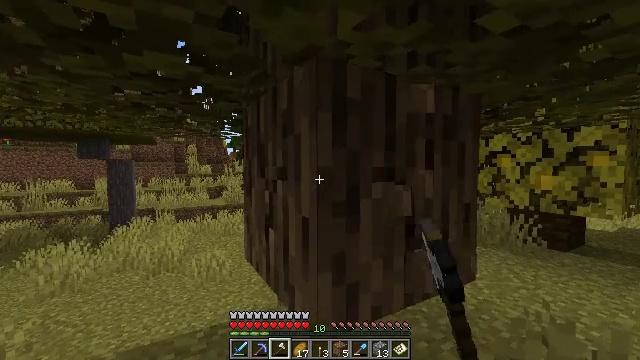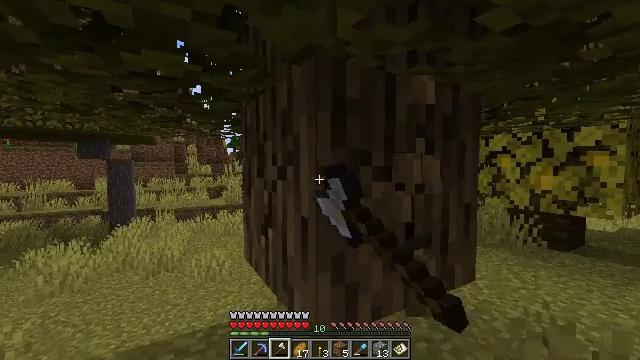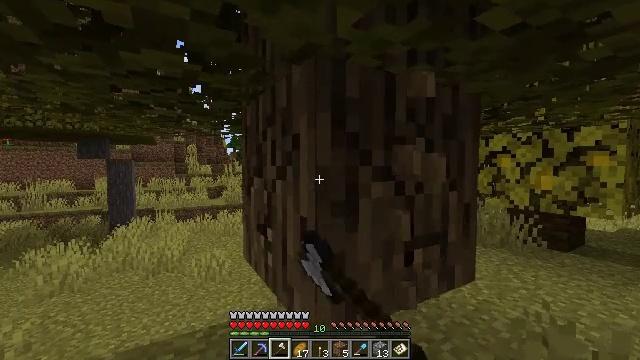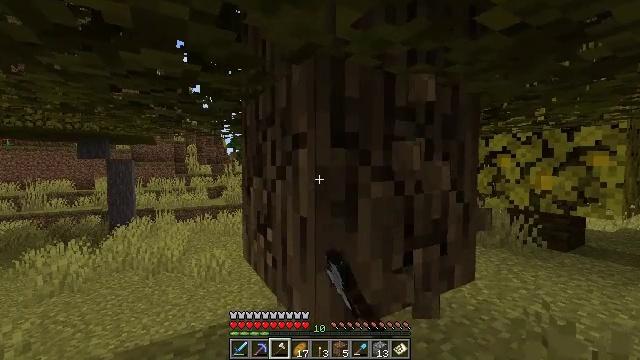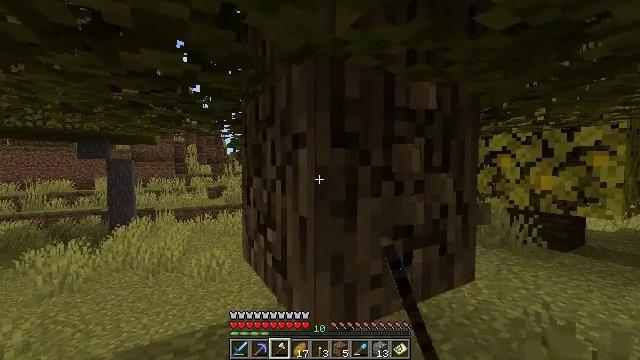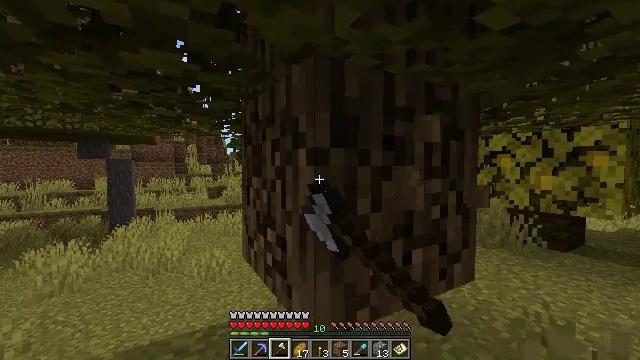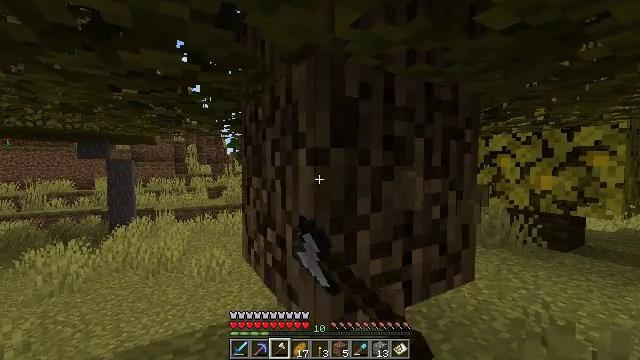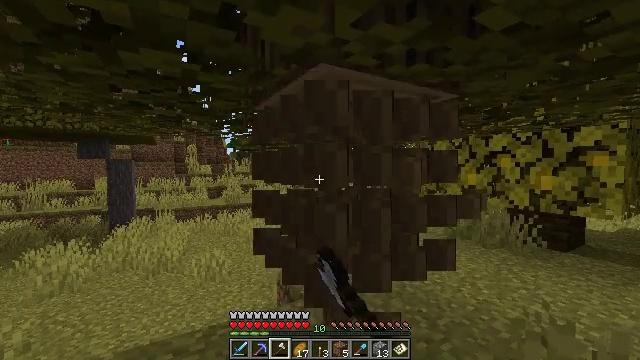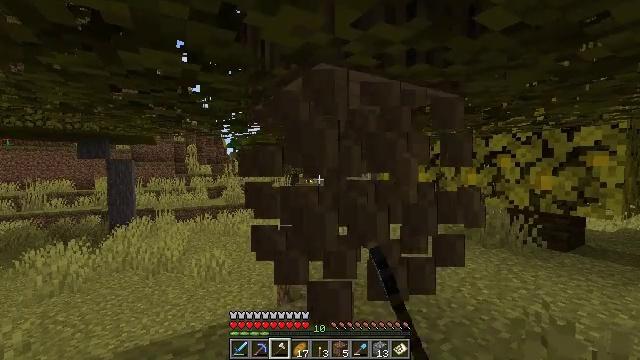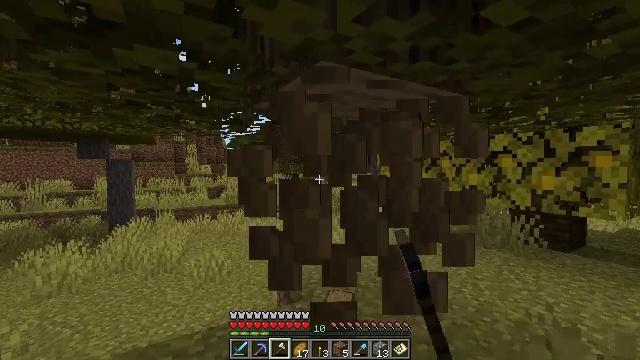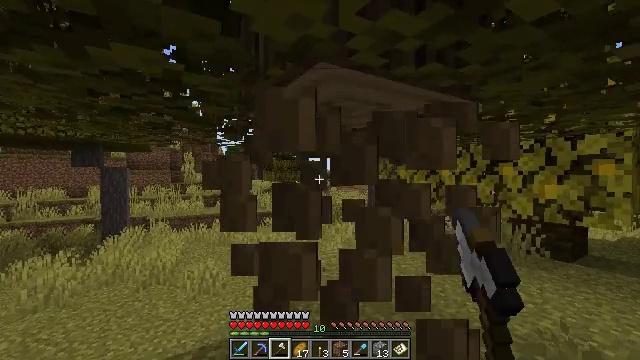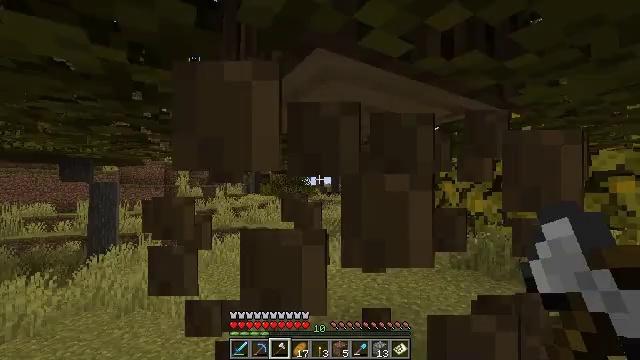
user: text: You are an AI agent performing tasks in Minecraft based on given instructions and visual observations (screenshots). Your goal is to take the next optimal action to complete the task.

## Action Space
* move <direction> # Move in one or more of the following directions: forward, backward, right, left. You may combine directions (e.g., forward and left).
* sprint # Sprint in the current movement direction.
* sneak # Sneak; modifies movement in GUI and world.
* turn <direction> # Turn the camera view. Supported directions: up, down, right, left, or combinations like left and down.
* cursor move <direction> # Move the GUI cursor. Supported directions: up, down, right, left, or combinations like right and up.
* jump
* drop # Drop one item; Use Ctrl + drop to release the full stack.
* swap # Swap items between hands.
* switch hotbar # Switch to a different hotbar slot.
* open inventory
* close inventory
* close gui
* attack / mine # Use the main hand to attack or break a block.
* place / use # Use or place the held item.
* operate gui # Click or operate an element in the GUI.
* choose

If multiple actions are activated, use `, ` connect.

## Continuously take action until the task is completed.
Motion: motion action
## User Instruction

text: Gather oak logs from trees.
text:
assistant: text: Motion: attack / mine
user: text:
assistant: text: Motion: attack / mine
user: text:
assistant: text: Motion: attack / mine
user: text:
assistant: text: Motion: attack / mine
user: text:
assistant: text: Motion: attack / mine
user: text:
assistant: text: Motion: attack / mine
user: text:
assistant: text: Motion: attack / mine
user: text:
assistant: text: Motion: attack / mine
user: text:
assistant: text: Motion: move forward, attack / mine
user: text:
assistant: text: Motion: move forward, turn up, attack / mine
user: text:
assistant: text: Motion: move forward, turn up, attack / mine
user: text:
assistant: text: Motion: attack / mine